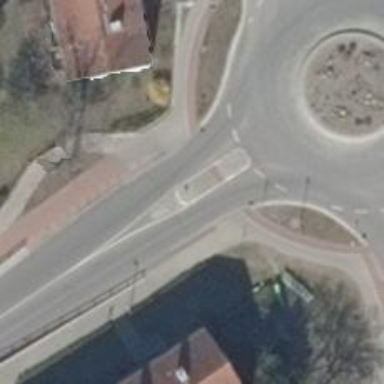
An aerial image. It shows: Road with "give way" sign.